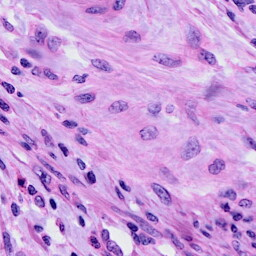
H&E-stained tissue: Cervix